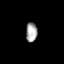
Tissue: prostate
Cell type: T cells
Senescence score: 0.2834
Nuclear area (px): 213
Mean DAPI intensity: 166.648